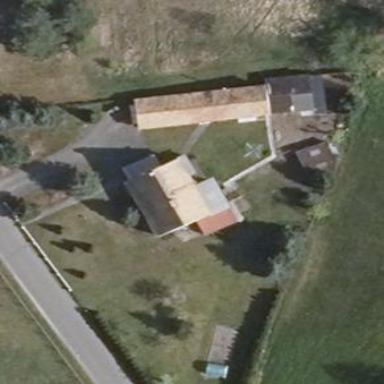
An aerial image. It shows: Grey house with flat roof. The house has multiple building parts.